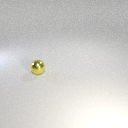
small yellow metal sphere